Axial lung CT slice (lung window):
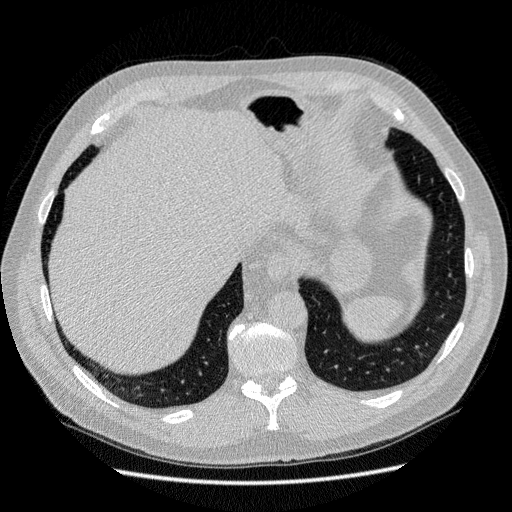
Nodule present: no